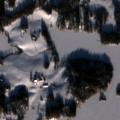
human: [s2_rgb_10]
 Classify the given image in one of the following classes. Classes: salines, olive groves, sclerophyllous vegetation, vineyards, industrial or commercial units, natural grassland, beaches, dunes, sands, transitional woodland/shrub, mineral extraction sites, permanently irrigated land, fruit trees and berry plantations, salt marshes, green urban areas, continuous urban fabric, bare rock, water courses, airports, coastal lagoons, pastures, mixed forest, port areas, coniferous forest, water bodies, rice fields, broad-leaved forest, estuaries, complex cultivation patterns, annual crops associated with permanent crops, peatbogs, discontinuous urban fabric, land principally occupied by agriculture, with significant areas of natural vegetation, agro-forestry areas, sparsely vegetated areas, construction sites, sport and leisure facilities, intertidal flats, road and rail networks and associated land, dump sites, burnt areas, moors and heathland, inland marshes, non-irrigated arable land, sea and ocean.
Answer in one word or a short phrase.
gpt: land principally occupied by agriculture, with significant areas of natural vegetation, mixed forest, water bodies